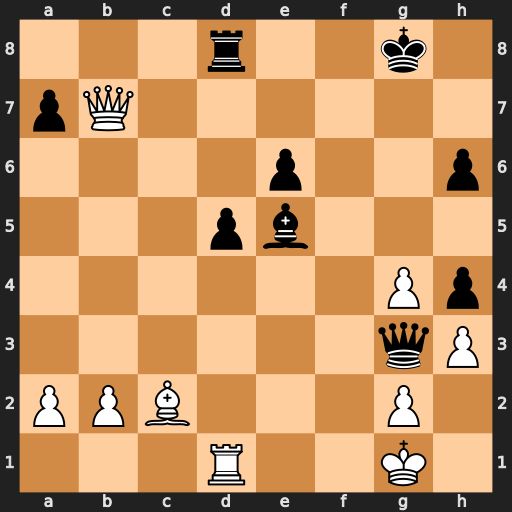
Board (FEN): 3r2k1/pQ6/4p2p/3pb3/6Pp/6qP/PPB3P1/3R2K1
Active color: w
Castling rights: -
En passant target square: -
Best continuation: Qh7+ Kf8 Rf1+